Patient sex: F
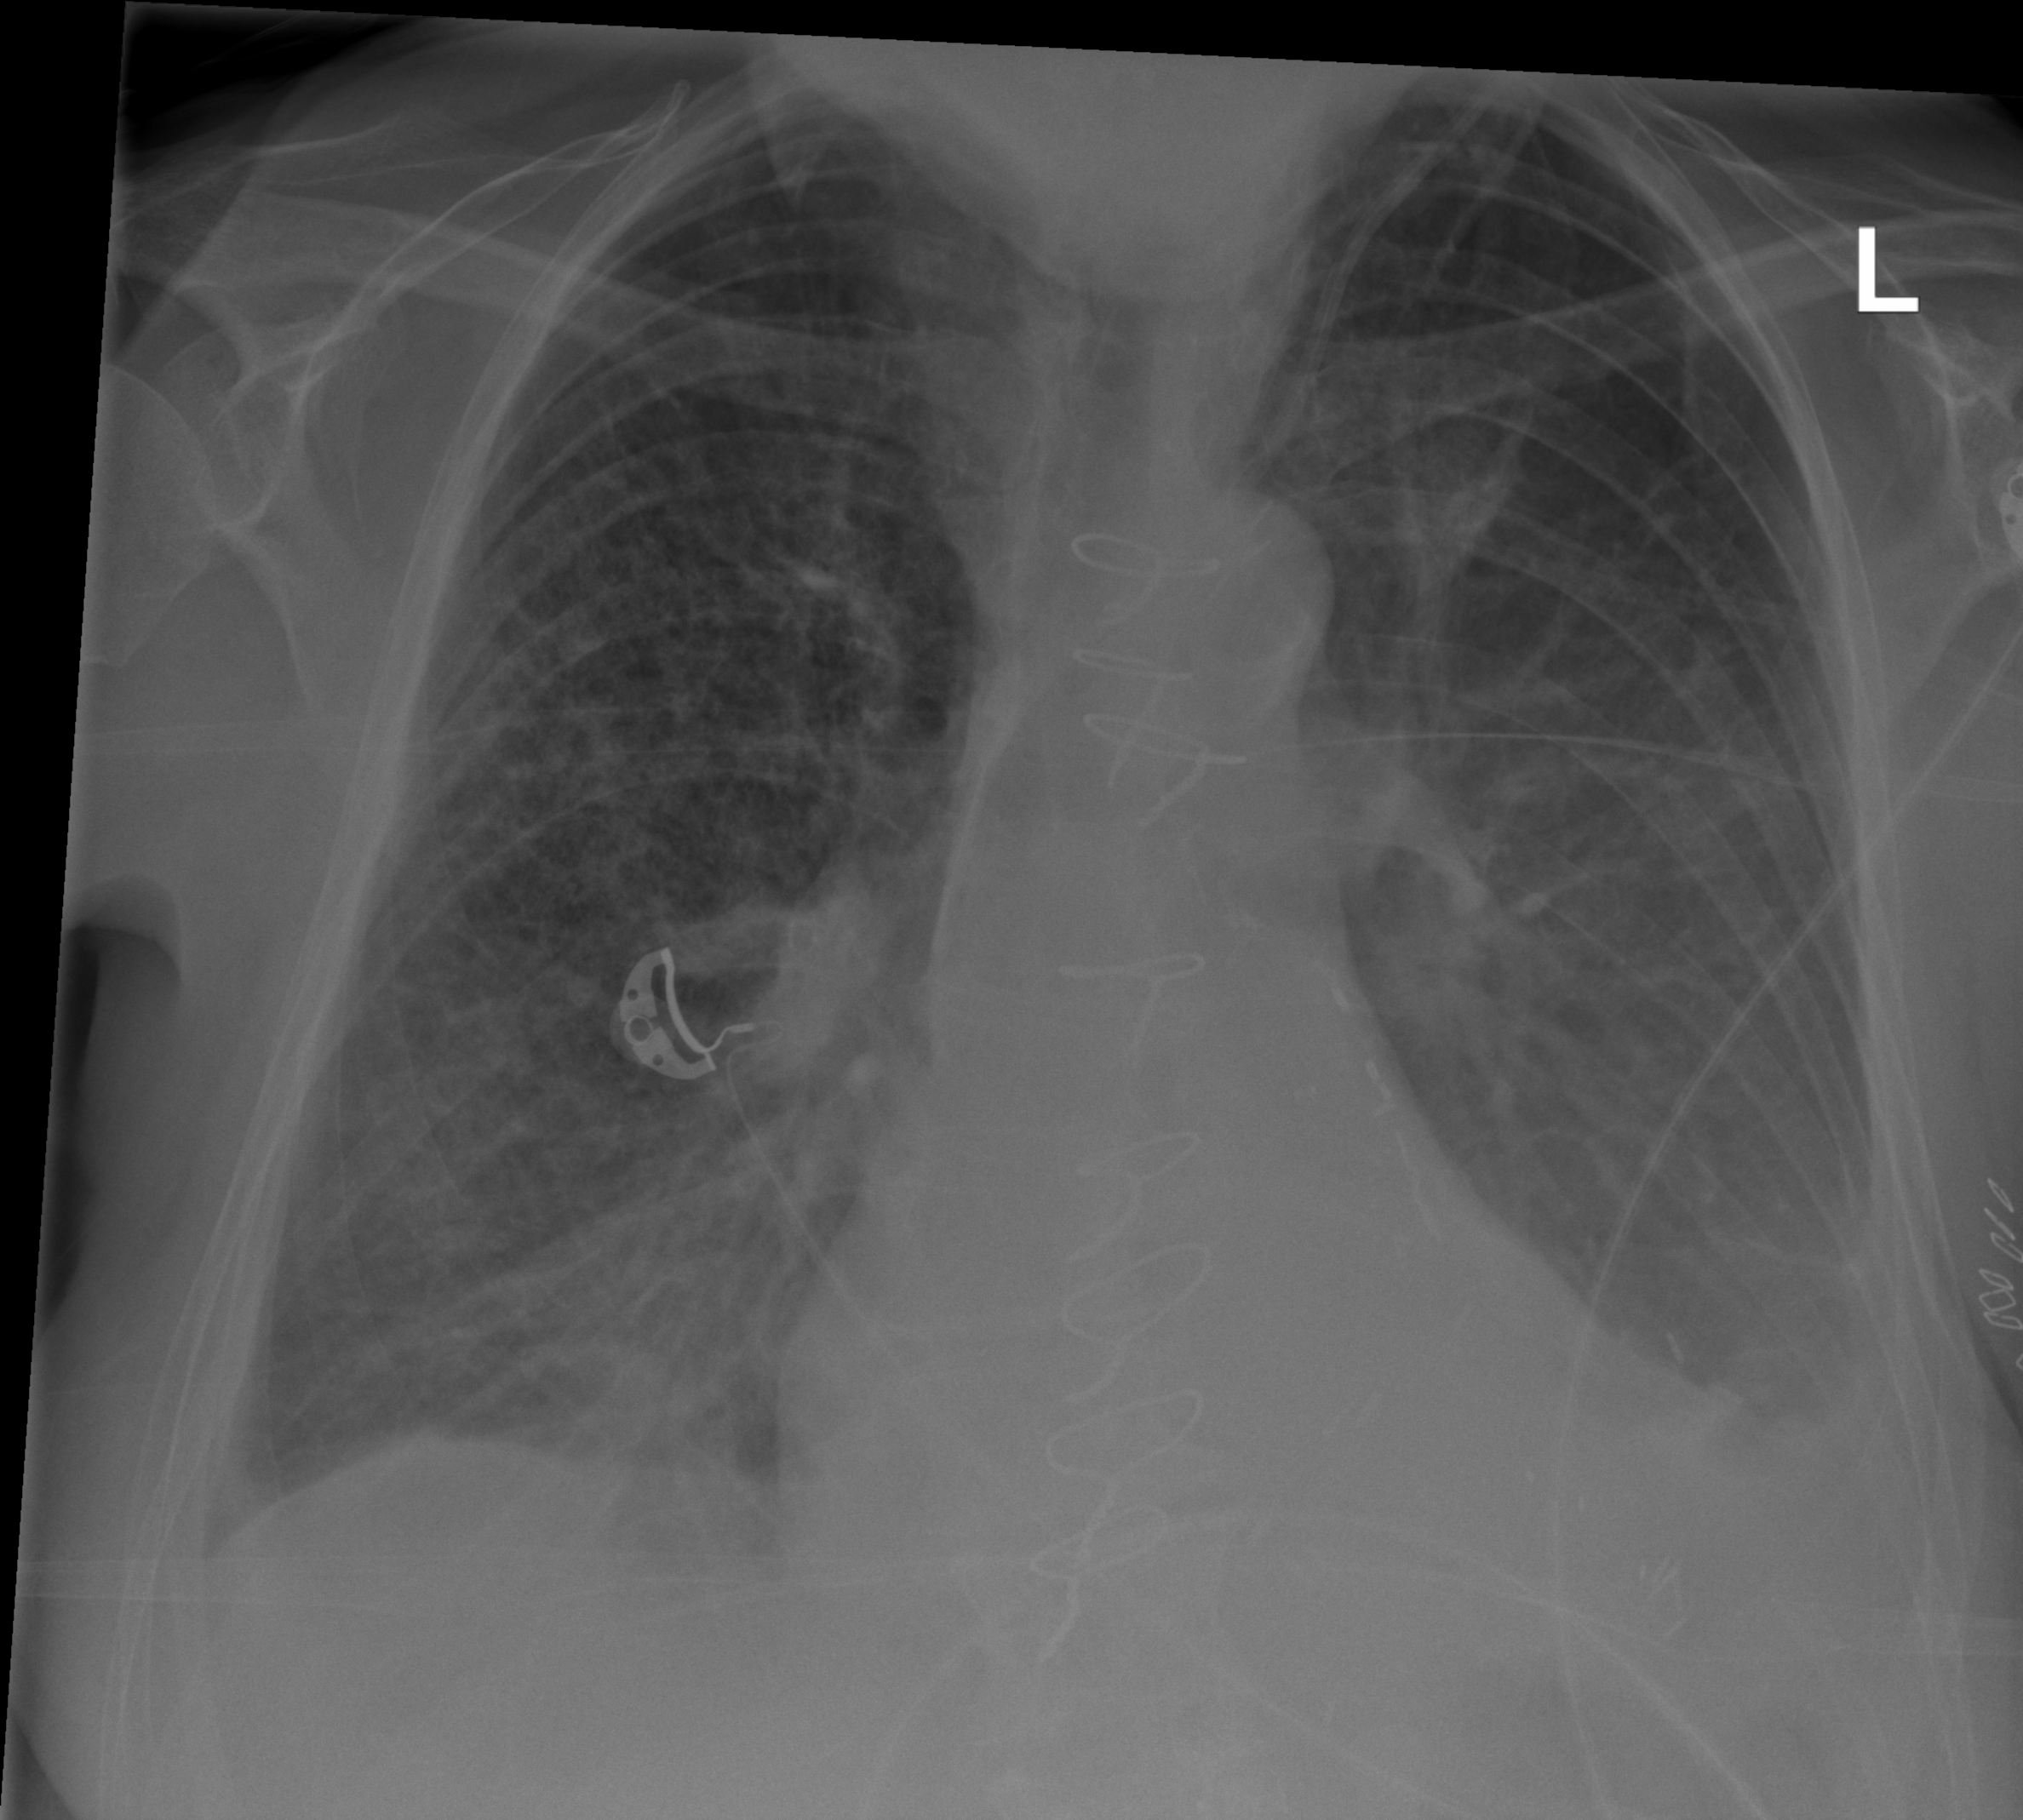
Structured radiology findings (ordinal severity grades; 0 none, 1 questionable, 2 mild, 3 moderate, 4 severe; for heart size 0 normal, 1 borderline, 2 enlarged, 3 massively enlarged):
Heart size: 0
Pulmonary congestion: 2
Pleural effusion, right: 1
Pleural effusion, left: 2
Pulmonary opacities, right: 2
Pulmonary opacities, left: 2
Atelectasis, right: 2
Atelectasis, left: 2